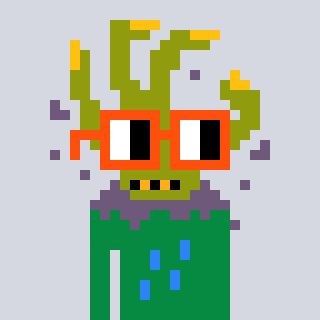
a pixel art character with square orange glasses, a zombie-hand-shaped head and a green-colored body on a cool background